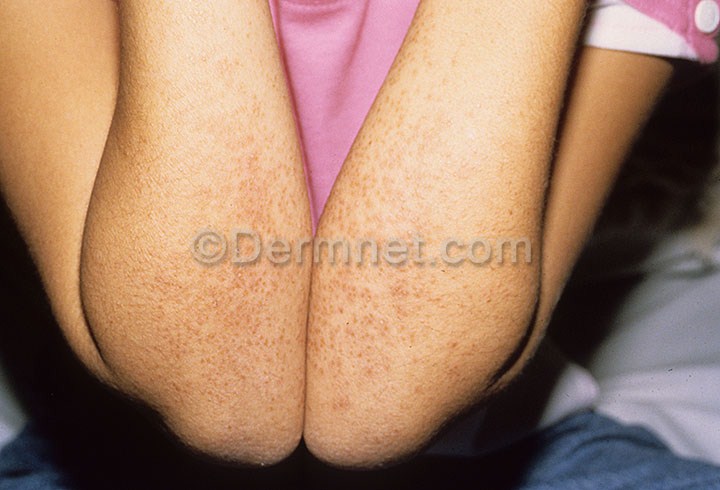
Disease: Exanthems and Drug Eruptions